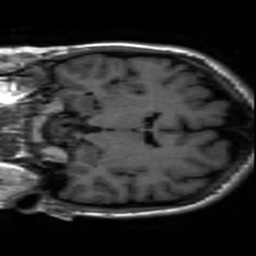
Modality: inplaneT1
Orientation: coronal
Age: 18
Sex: female
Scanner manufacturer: ge
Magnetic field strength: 3 T
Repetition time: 2.499 s
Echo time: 0.02513 s